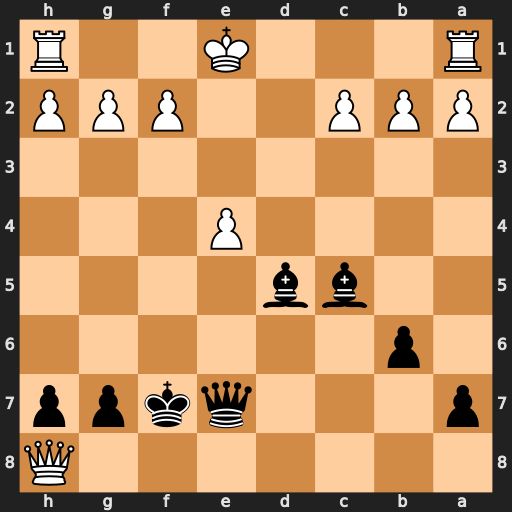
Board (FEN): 7Q/p3qkpp/1p6/2bb4/4P3/8/PPP2PPP/R3K2R
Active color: b
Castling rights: KQ
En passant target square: -
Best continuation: Qxe4+ Kd1 Qd4+ Kc1 Ba3 bxa3 Qxa1+